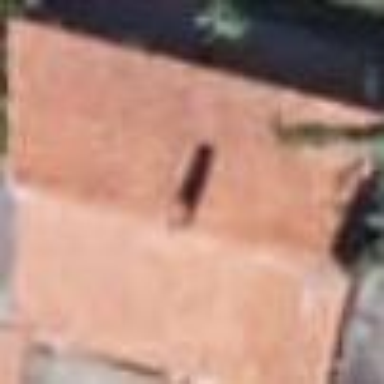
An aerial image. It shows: Simple house.